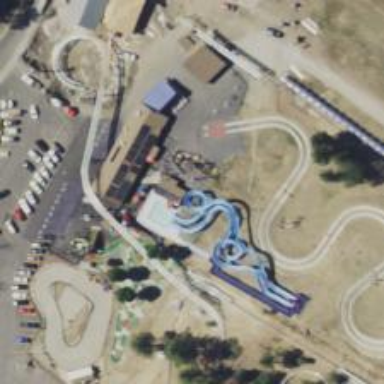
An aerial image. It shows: Water slide attraction.